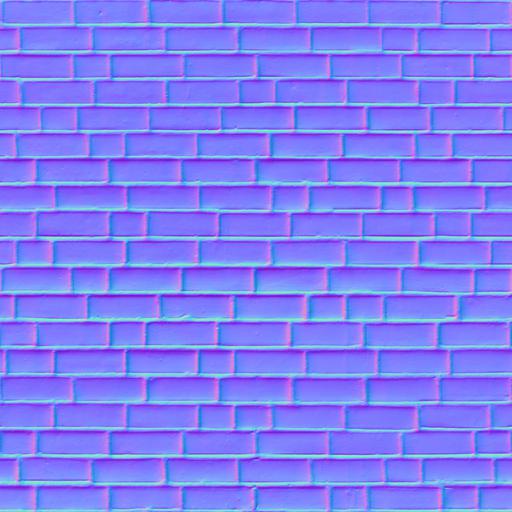
brick bricks modern orange red wall